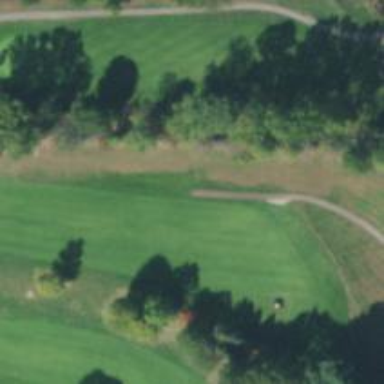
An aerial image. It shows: Path used for both walking and golf.